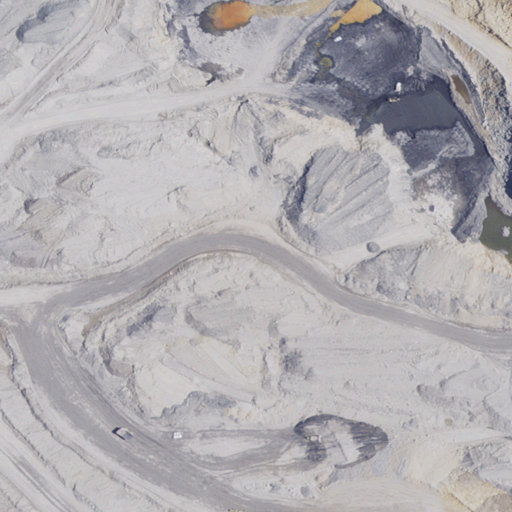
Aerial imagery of mountain in Kentucky named Potato Knob containing grassland, barren land, and deciduous forest